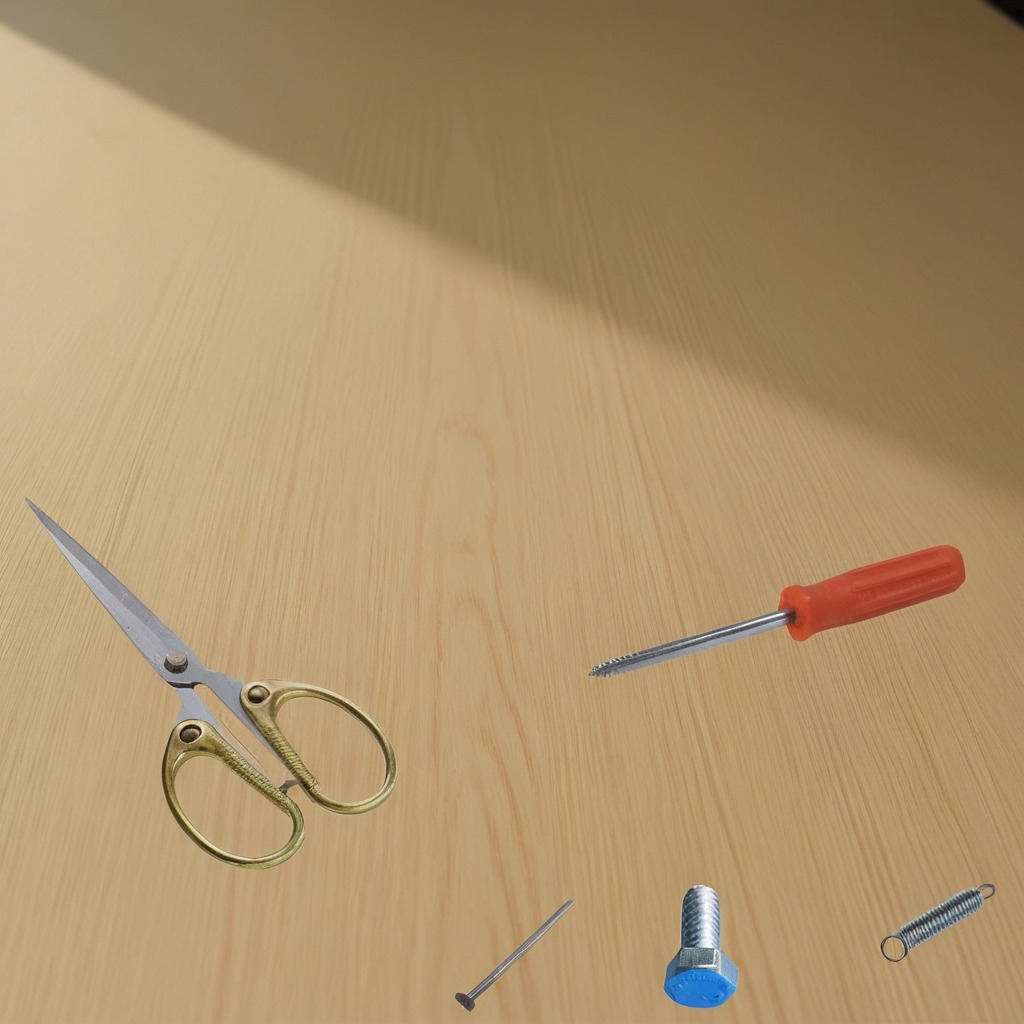
A metal machine screw, an iron nail, a coiled metal spring, a screwdriver, and a pair of scissors are lying on the plywood surface in the paint workshop.